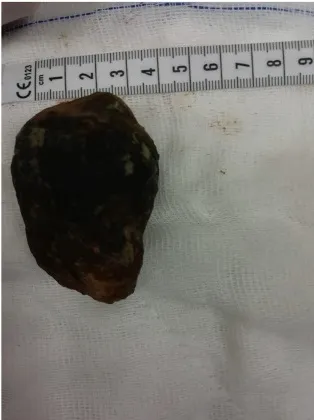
B - The mass extracted by enterolithotomy (gallstone).
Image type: medical_photograph (other_medical_photograph)